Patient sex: M
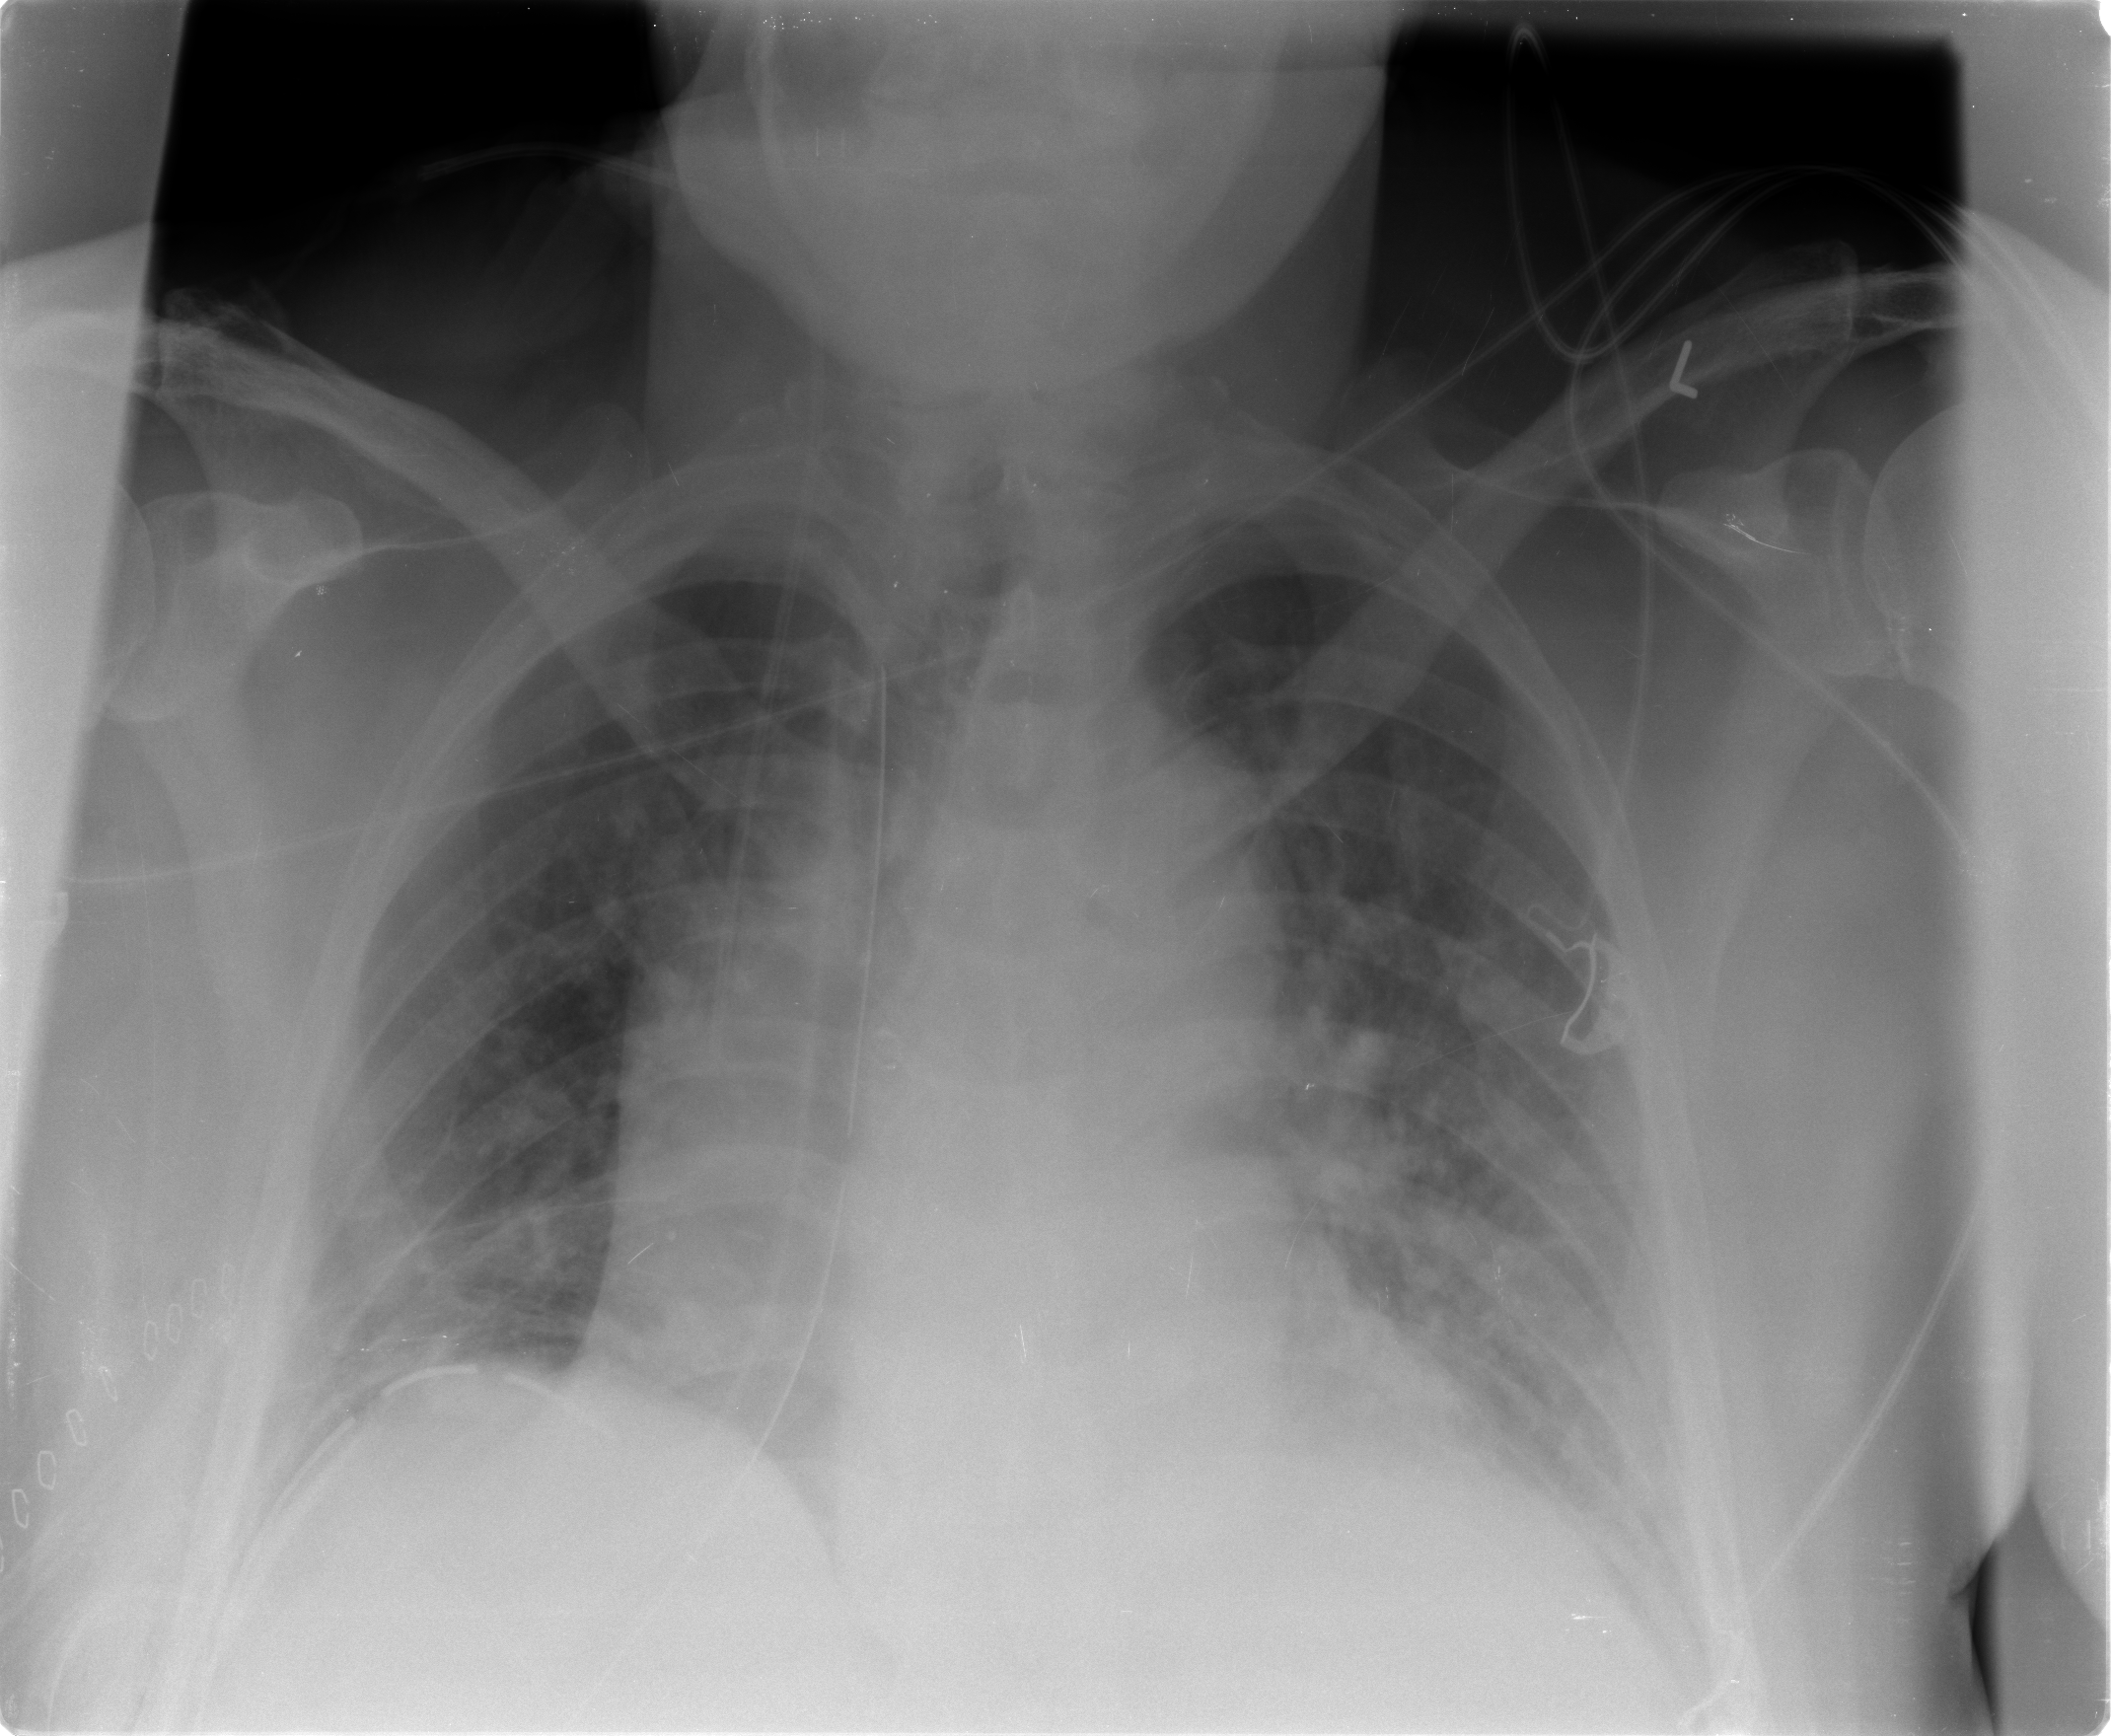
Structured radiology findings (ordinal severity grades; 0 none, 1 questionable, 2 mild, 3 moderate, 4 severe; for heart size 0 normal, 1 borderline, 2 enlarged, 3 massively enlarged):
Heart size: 0
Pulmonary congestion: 1
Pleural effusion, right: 0
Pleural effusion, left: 2
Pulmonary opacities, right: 0
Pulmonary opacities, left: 2
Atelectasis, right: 2
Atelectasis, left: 2